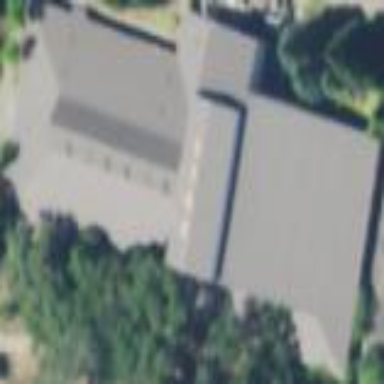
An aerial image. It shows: School building.